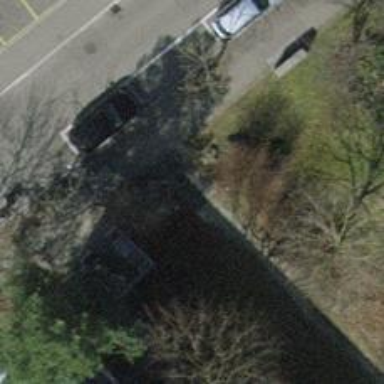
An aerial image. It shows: Swing gate.